Field crop: tomato
Growth stage: 2
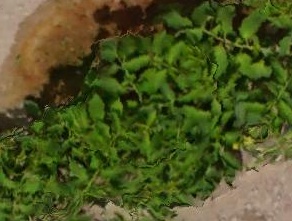
Species: tomato